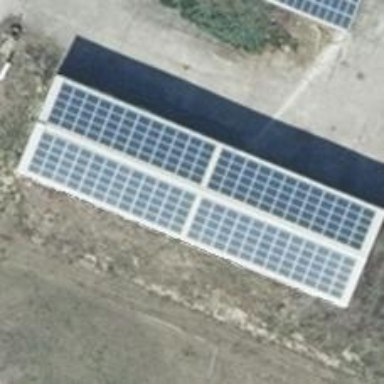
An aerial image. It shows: Solar photovoltaic panel generator producing electricity in small installation.